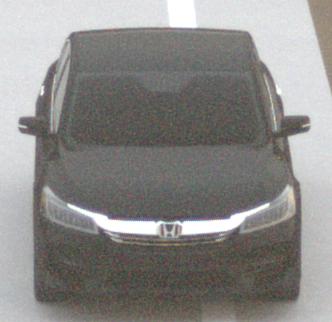
Make: Honda
Model: Accord Hybrid
Detailed model: 9. Generation
Model produced from: 2015
Model produced until: 2019
Doors: 4
Color: black
Road condition: dry road
Daytime: sunrise or sunset
Contrast: low contrast